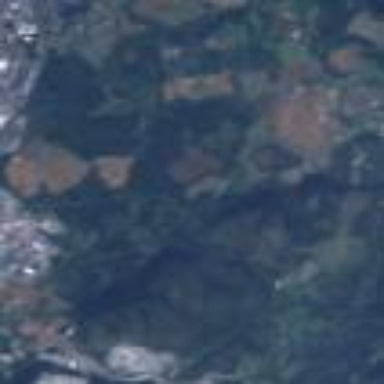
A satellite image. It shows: Peaceful woodland.